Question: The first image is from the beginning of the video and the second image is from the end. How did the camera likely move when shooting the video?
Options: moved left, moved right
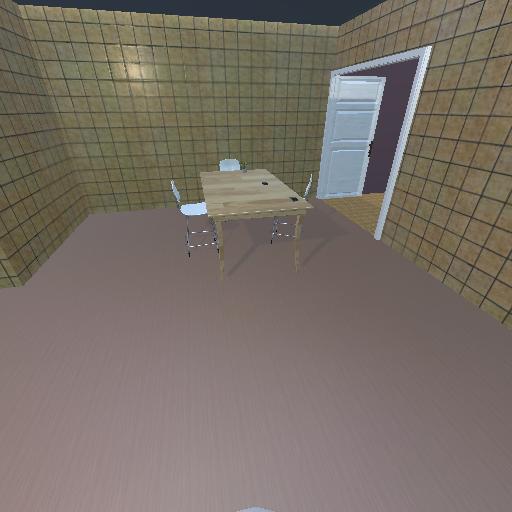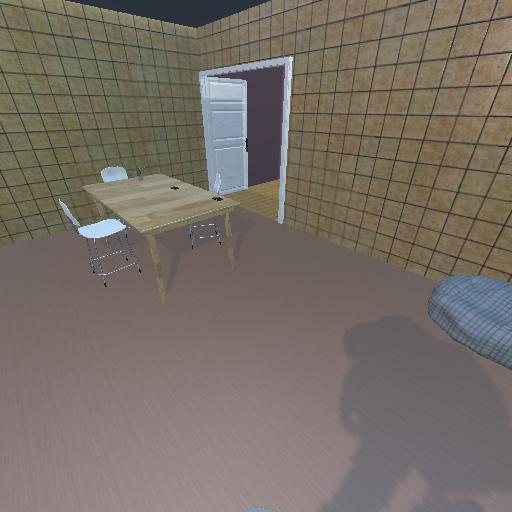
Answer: moved left